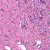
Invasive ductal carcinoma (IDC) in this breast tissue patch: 0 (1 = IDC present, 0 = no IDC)